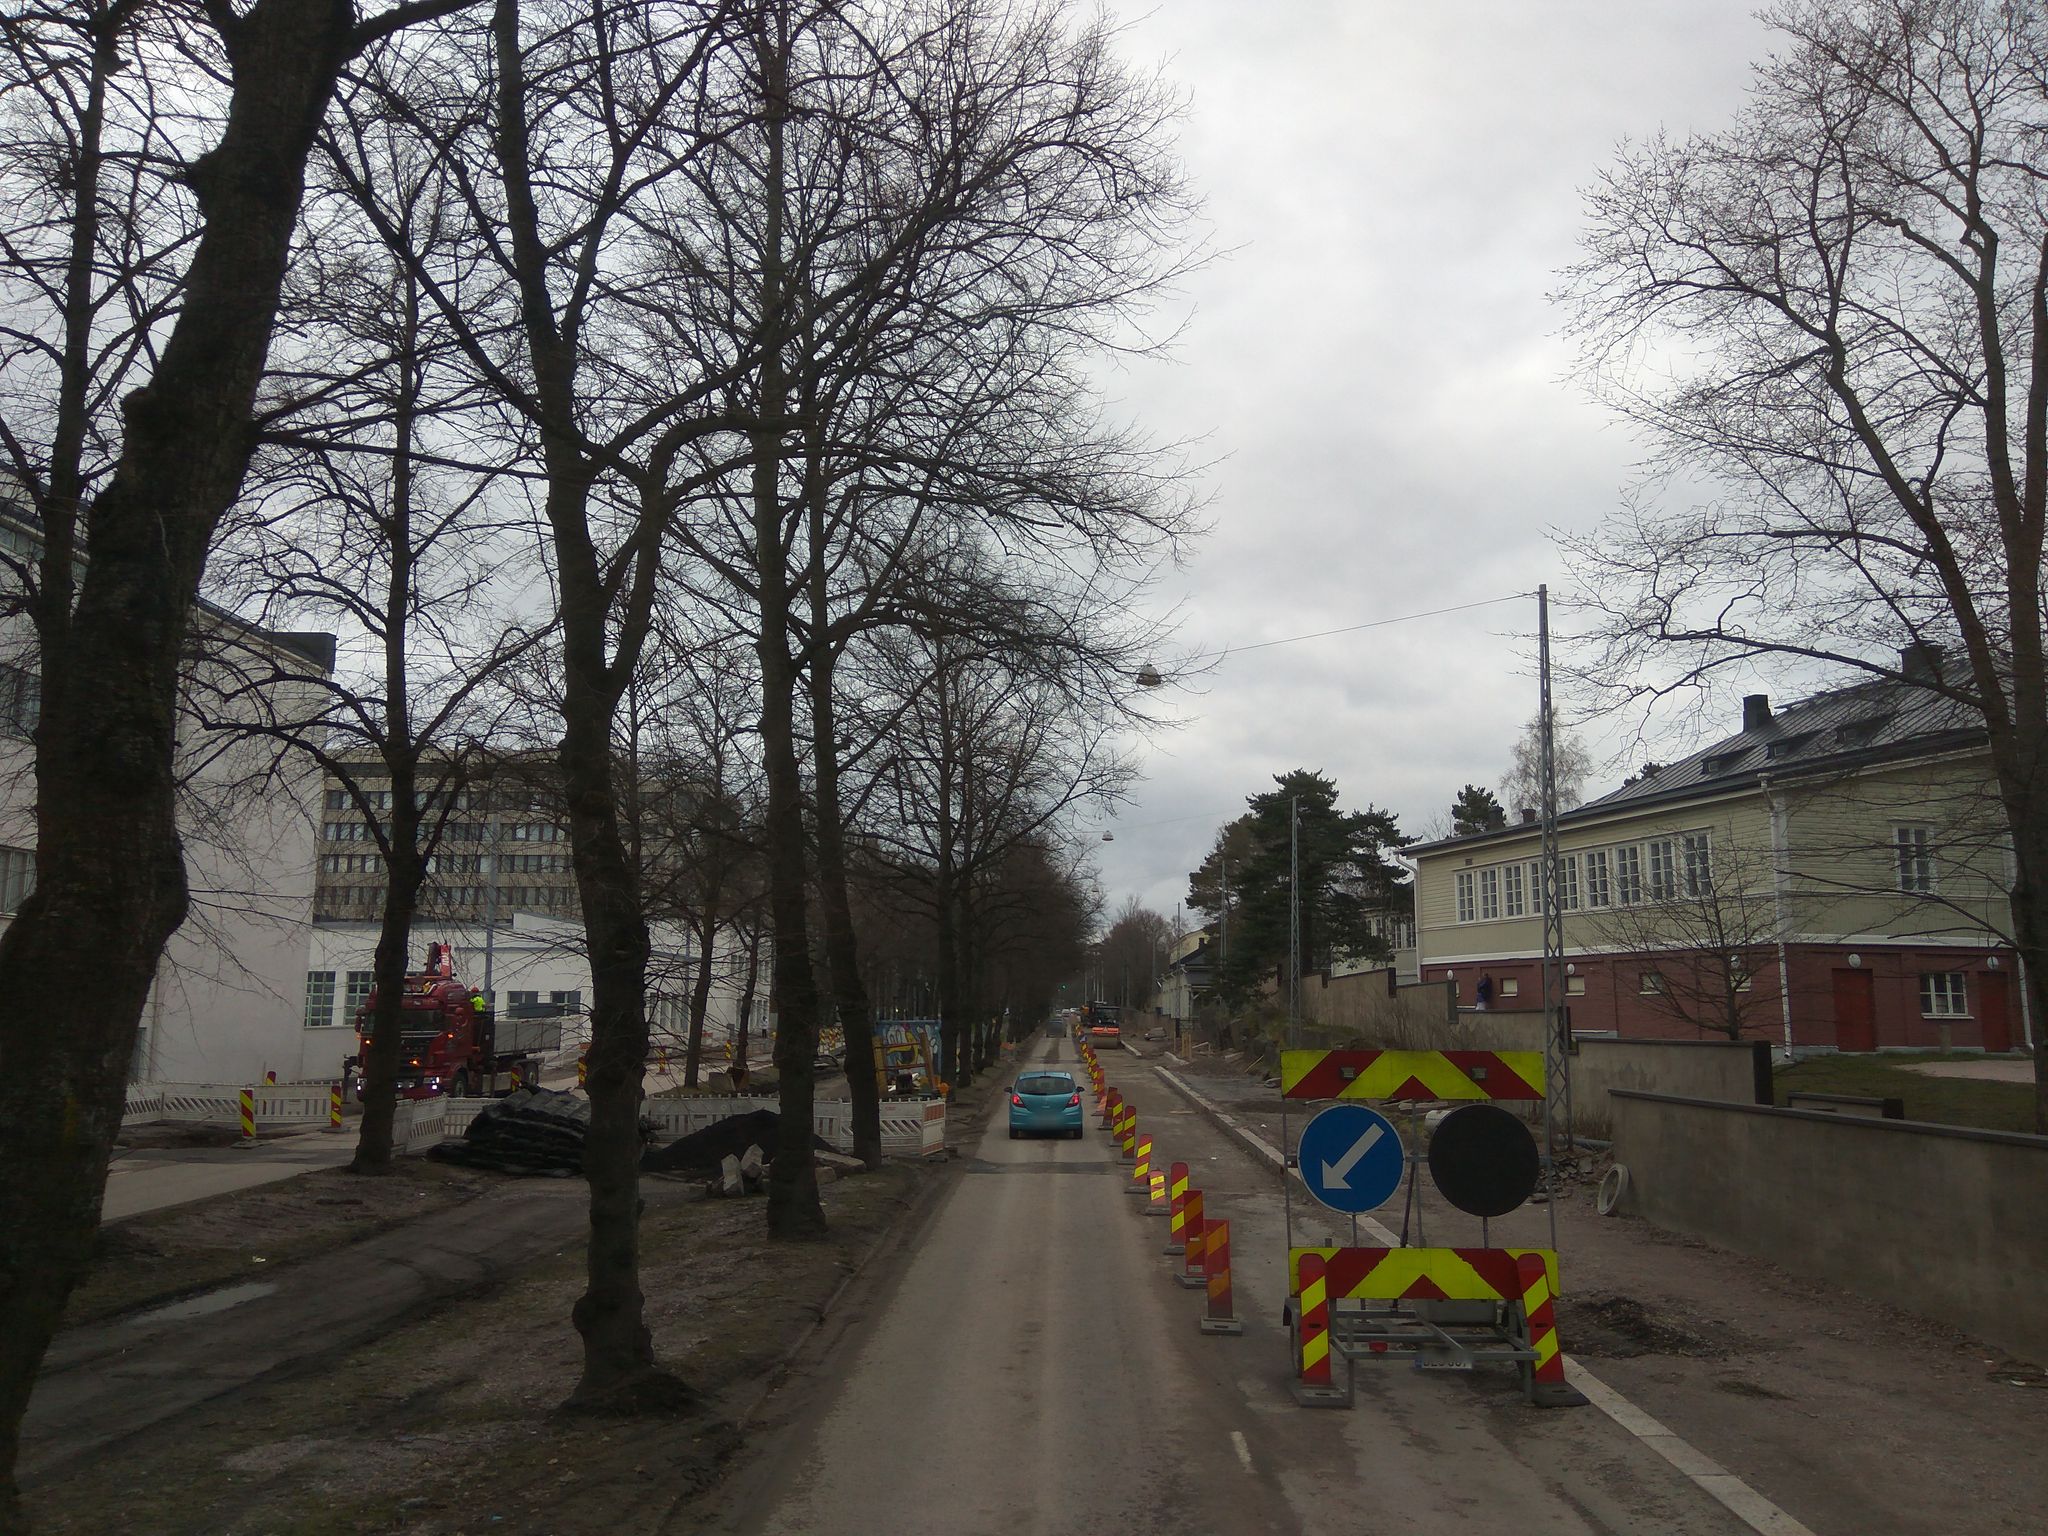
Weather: snowy
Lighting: day
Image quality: good
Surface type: cycling surface
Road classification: primary
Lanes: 2
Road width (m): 2.5
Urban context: urban centre
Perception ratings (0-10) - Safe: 2.21, Lively: 4.85, Beautiful: 5.65, Boring: 5.14, Depressing: 6.45, Wealthy: 6.87